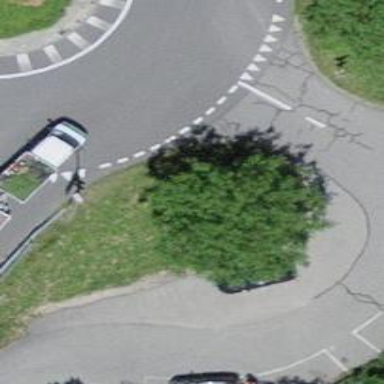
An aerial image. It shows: Secondary road leading to roundabout.